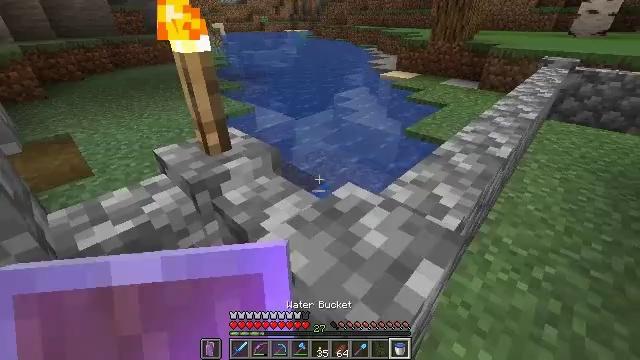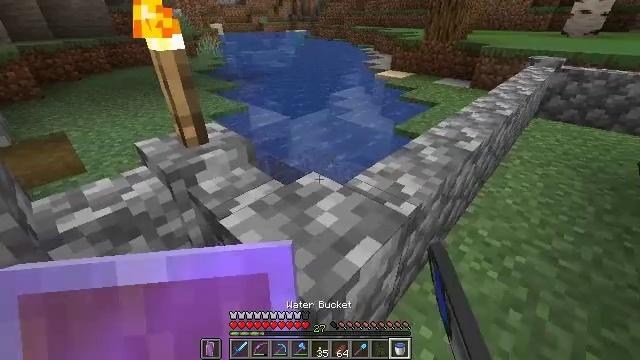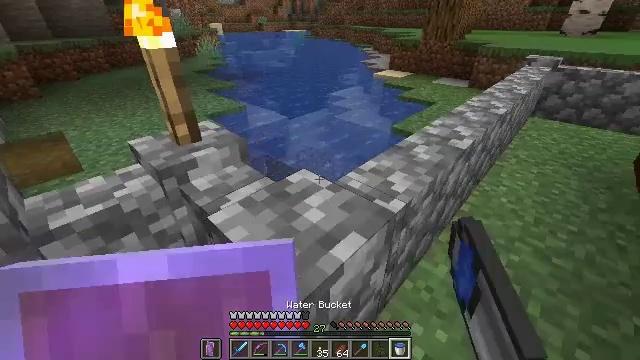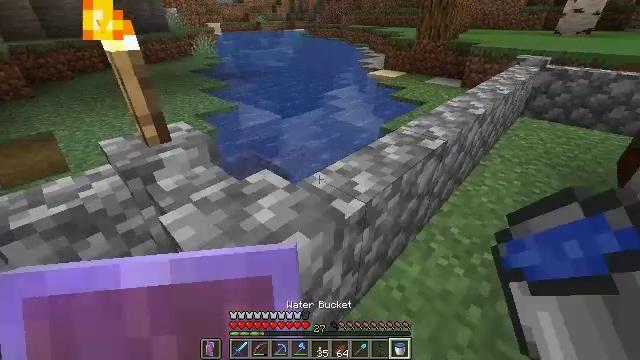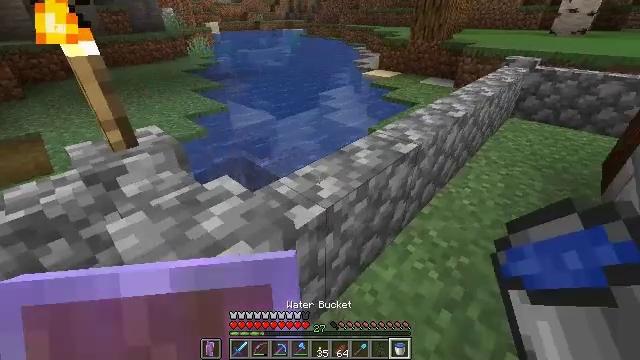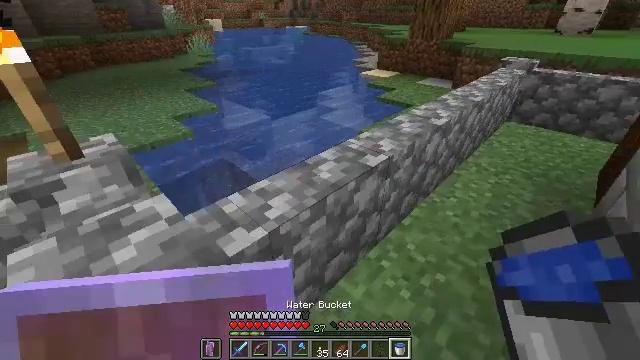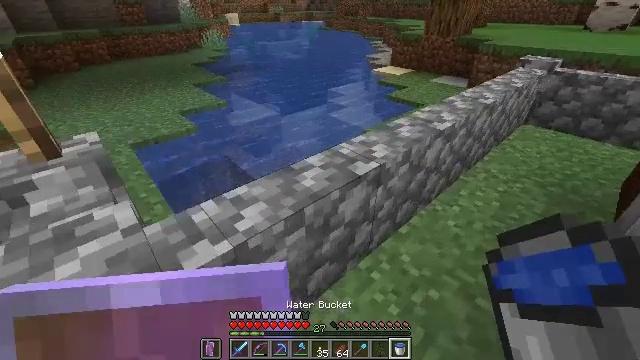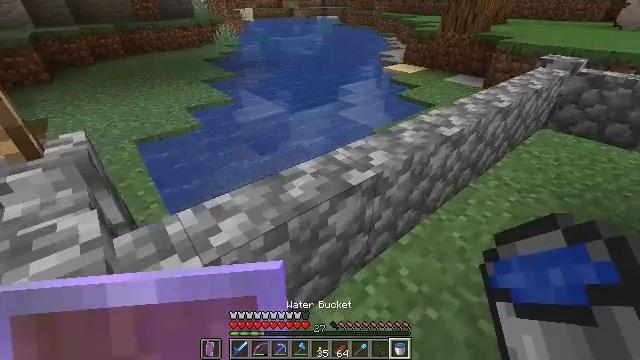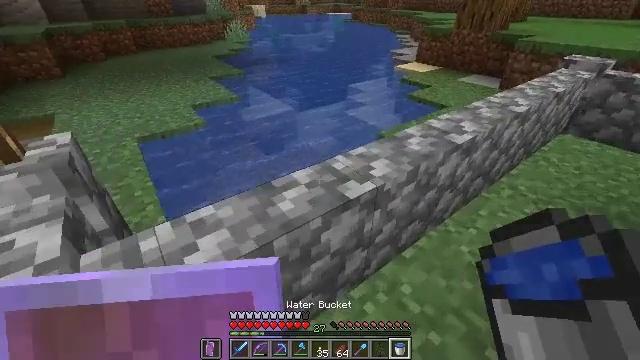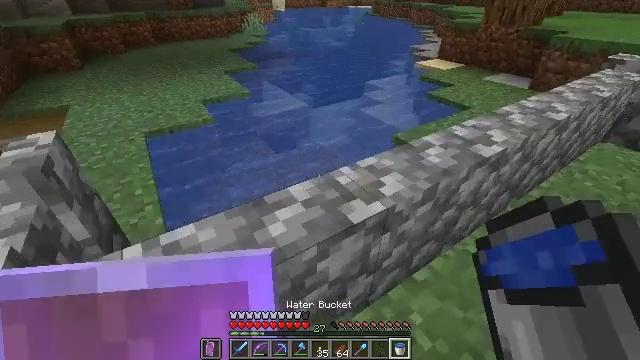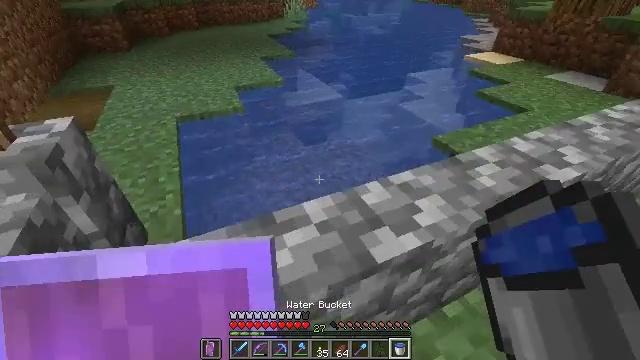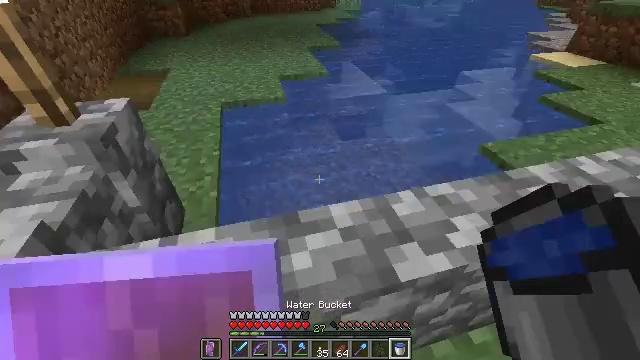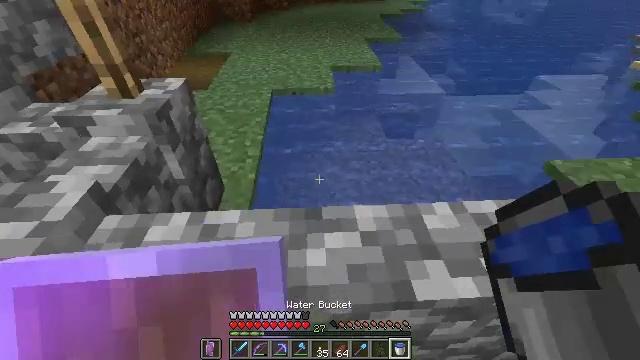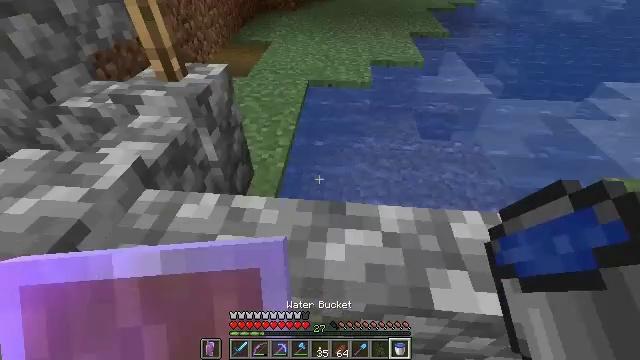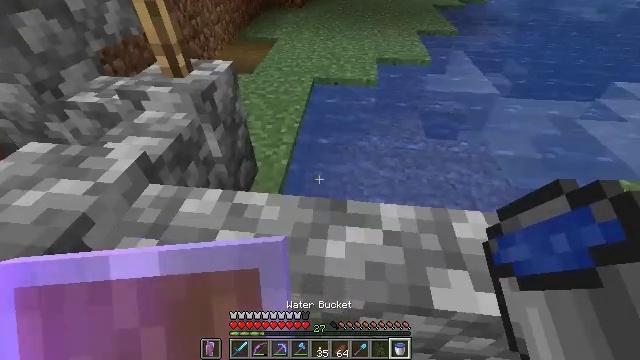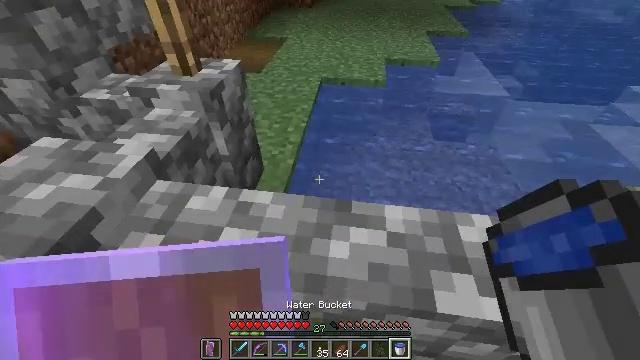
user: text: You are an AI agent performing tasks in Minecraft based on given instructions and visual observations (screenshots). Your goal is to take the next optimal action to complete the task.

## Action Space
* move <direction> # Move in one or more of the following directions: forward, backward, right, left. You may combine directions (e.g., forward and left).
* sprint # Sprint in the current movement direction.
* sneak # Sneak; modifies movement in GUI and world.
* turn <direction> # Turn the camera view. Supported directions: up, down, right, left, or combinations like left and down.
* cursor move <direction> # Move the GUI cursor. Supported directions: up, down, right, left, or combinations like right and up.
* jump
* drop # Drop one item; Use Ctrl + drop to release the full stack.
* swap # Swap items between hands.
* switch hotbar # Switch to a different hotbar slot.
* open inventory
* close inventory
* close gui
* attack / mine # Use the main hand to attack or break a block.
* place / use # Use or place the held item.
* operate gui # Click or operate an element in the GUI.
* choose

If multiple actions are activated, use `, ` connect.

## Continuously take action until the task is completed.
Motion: motion action
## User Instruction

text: Craft a glass bottle with glass.
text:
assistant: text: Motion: move right
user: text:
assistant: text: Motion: move right
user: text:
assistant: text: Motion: move right
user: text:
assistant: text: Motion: move forward and move right
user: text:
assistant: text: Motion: move forward and move right, turn left
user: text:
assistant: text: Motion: move forward and move right, turn left
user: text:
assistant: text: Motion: move forward, turn left
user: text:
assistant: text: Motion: move forward, turn left
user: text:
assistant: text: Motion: move forward, turn left and down
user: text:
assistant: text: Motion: move forward, turn left and down
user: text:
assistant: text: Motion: turn left and down
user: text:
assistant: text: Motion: turn left and down
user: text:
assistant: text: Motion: turn left and down
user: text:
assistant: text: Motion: turn left
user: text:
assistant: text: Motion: turn left
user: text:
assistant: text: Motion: no_op
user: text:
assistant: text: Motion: move forward and move left, turn left and up
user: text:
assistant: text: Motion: move forward and move left, turn left and up
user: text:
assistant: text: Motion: move forward and move left, turn left and up
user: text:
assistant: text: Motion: move forward, sprint
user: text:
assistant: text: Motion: move forward, sprint
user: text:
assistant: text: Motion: move forward, sprint
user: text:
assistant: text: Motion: move forward, turn right
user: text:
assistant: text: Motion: move forward, sprint, turn left
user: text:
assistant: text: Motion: move forward, sprint, turn left and up
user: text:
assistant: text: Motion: move forward, sprint, turn left and up
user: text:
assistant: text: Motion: move forward, sprint, turn left and up
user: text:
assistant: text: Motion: move forward, sprint, turn left and up
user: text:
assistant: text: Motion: move forward
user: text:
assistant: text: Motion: move forward